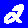
Digit: 2